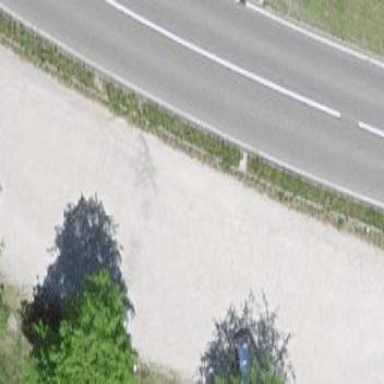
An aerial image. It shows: Gravel parking area.